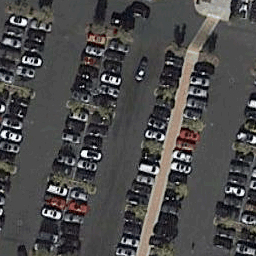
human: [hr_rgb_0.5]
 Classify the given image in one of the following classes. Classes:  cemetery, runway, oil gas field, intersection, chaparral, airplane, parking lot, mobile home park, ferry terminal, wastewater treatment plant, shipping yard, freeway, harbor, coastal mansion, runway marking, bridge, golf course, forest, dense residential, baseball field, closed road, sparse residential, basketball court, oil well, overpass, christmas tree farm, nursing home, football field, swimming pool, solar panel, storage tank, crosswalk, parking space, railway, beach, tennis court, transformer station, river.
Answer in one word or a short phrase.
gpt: parking lot